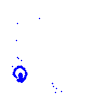
Particle: kaon